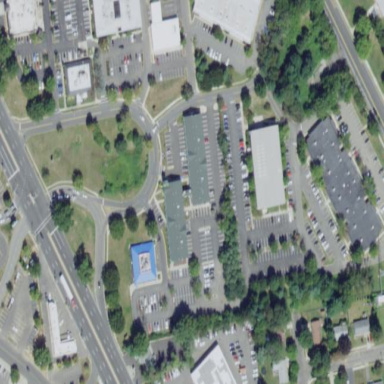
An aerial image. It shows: Retail area.